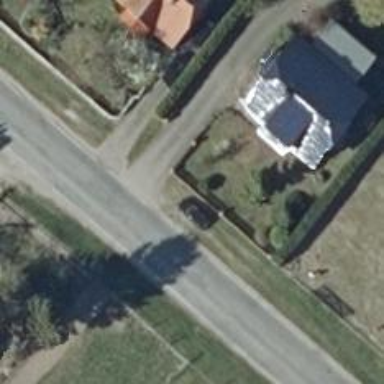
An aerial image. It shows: Secondary road.